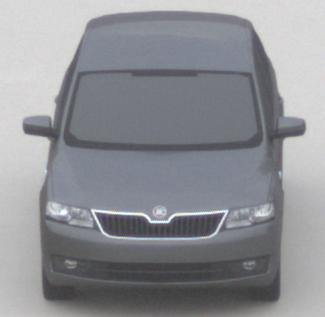
Make: Skoda
Model: Rapid Spaceback 1.2 TSI
Detailed model: Rapid Spaceback
Model produced from: 2013/10
Model produced until: 2015/04
Doors: 5
Color: gray
Road condition: dry road
Daytime: morning or afternoon
Contrast: low contrast